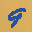
Label: 9